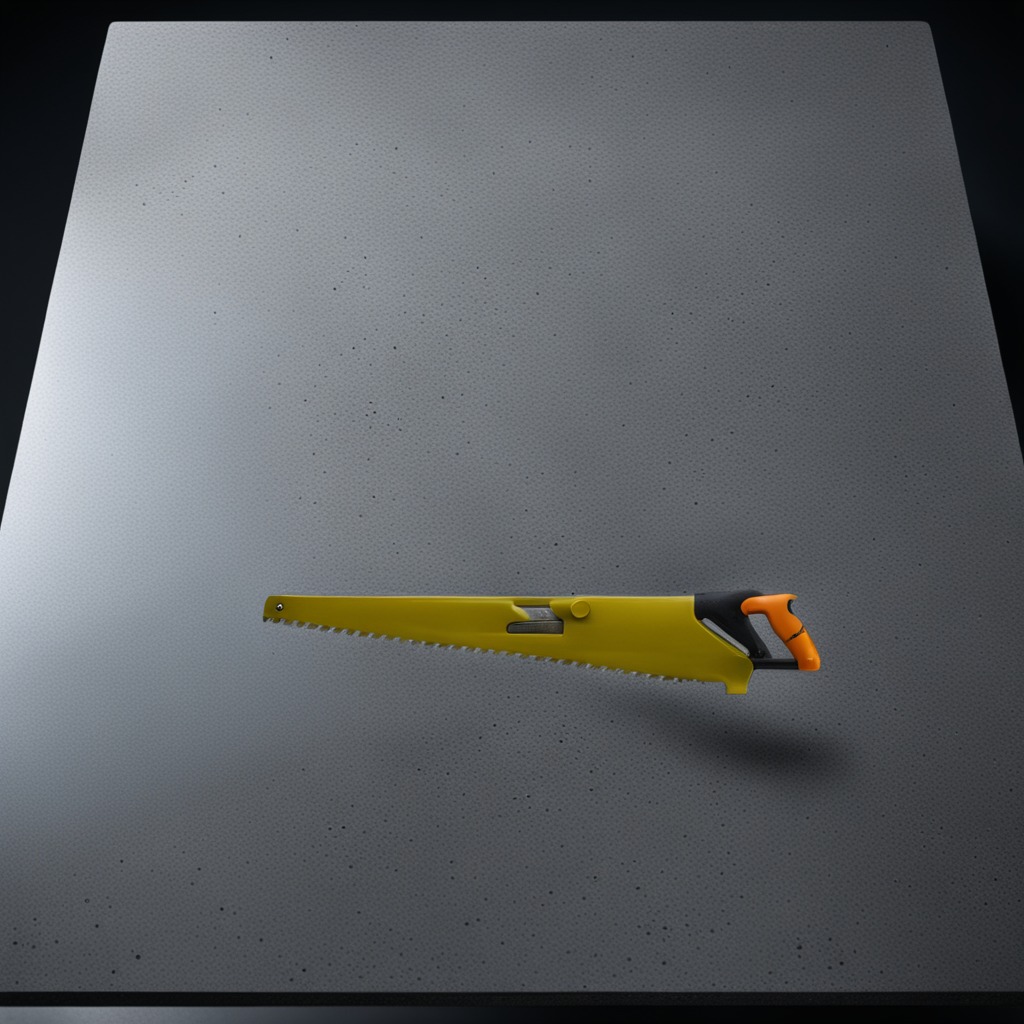
A metal saw is lying on a clean granite table inside a workshop at night.